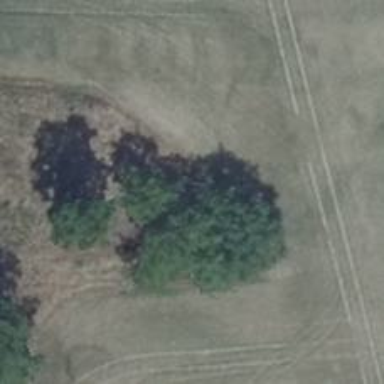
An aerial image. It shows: Hunting stand.